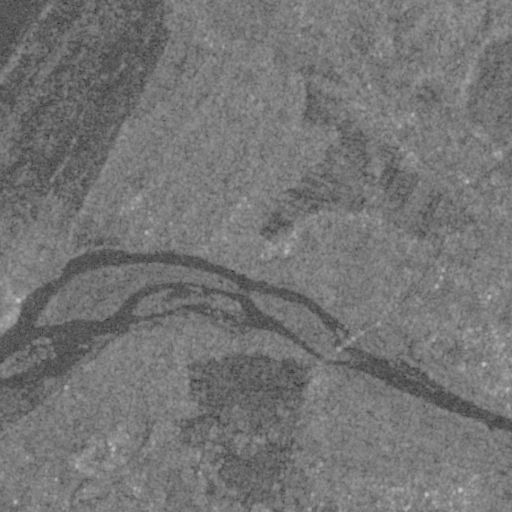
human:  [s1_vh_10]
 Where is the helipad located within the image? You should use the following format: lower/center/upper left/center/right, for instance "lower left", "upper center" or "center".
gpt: The helipad is located in the lower left of the image.
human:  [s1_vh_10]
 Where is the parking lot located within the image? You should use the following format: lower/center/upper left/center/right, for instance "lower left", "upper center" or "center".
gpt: The parking lot is located in the lower right of the image.
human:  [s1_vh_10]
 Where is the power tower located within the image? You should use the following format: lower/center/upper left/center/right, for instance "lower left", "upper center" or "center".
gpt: The power tower is located in the lower right of the image.
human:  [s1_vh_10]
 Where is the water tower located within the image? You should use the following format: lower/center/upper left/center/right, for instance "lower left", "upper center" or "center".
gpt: The water tower is located in the lower left of the image.
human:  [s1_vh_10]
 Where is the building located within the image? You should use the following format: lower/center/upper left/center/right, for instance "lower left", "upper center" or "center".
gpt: There is no building in the image.

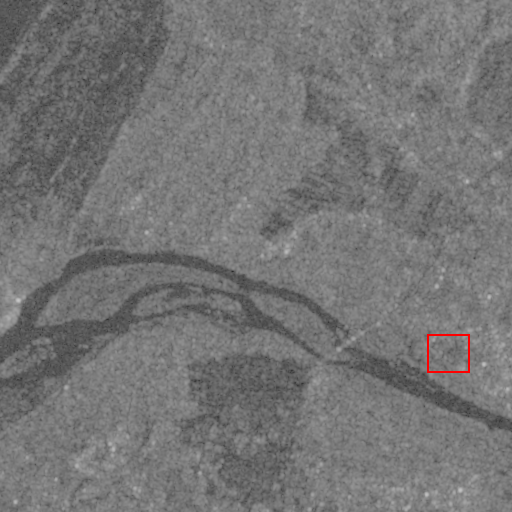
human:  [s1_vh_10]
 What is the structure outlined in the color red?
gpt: The structure outlined in red is a park.
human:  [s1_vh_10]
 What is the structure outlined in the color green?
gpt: There is no green outline.